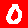
Digit: 0